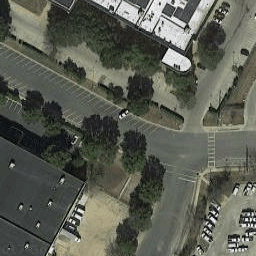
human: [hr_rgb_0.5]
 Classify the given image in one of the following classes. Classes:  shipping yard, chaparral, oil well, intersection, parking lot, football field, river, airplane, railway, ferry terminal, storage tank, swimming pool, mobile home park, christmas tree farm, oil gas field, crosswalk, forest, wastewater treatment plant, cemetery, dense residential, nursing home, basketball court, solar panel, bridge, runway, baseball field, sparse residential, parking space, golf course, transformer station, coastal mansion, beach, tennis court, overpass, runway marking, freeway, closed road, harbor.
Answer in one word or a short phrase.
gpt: intersection